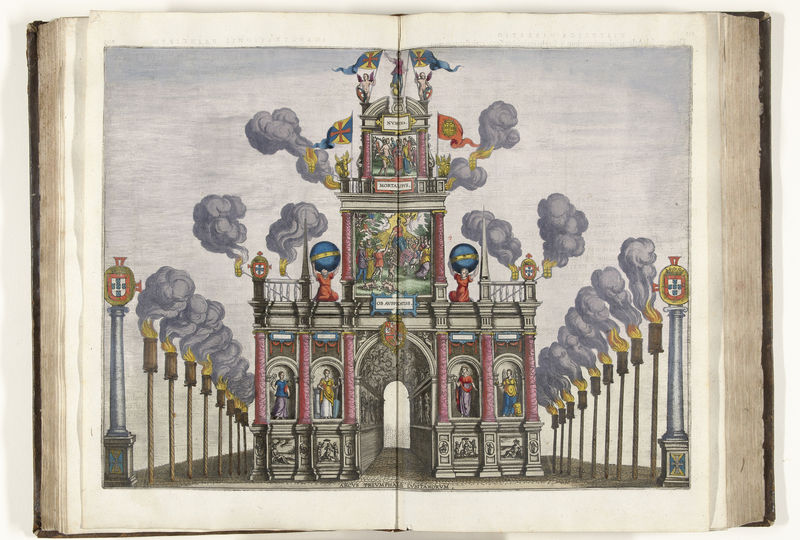
Titel: De Portugese erepoort (voorzijde)
Künstler: Pieter van der (I) Borcht
Standort: Amsterdam
Institution: Rijksmuseum
Schlagwörter: blau, feuer, gemälde, himmel, wolken, frauen, menschen, bunt, laternen, paris, straße, säulen, zeichnung, rot, feier, architektur, sockel, bild, rauch, engel, statue, bogen, fahnen, perspektive, linien, figuren, dampf, symmetrie, durchgang, tor, halle, buch, burg, palast, flammen, symmetrisch, druck, stich, seite, illustration, bälle, allegorie, buchseite, seiten, statuen, flaggen, kirchlich, geöffnet, kupferstich, aufgeschlagen, globus, welt, fackel, fakeln, gebälk, triumphbogen, arc, nationen, fackeln, ruach, flacken, rauchschwaden, doppelseite, weltkugeln, säueln, f, ehrenpforte, illuminierter stich